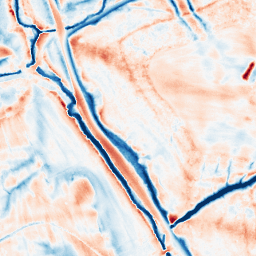
Category: edge_preserving
Decomposition family: guided
Decomposition parameters: radius: 8
eps: 0.001
Upsampling method: sinc_hamming
Upsampling parameters: scale: 4
kernel_size: 8
Upsampling scale: 4